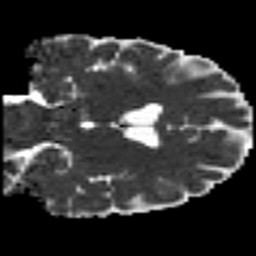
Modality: MD
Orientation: coronal
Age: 29
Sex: male
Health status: healthy
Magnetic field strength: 3 T
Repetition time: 9 s
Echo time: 0.093 s